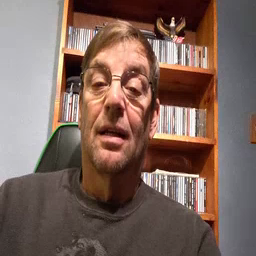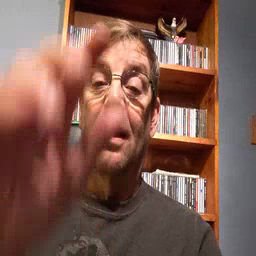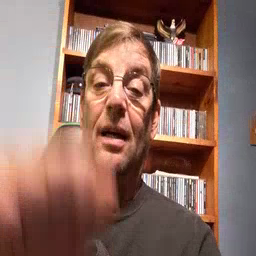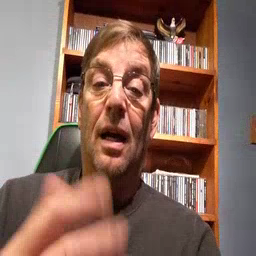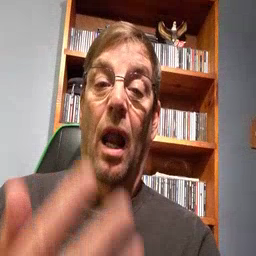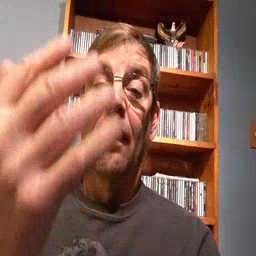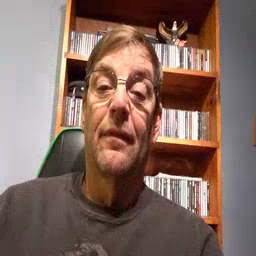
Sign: mitten